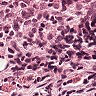
Metastatic tissue present: no